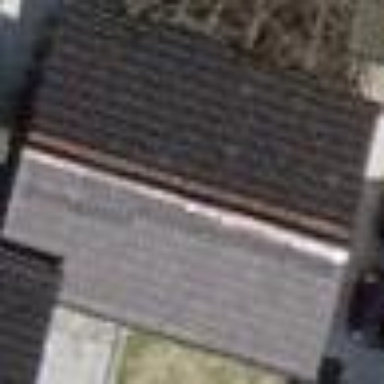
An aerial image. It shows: Shed.